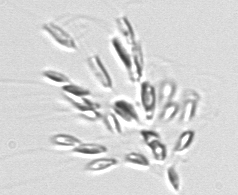
Label: Dinobryon